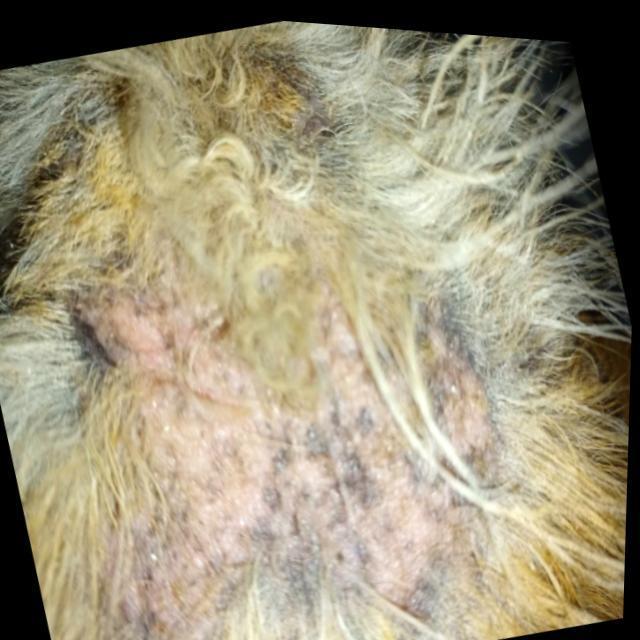
Canine demodicosis (Demodex mange) — caused by Demodex canis mites. Presents with alopecia, follicular papules, pustules, and comedones. Often localized on face and forelimbs.